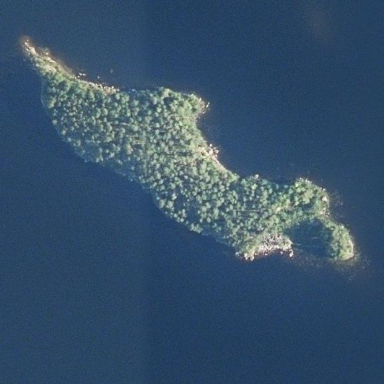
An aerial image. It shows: Islet covered in needle-leaved woodland.